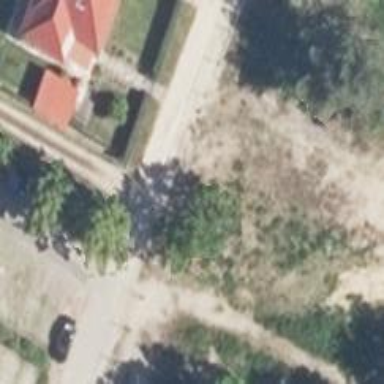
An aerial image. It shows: Residential road with compacted surface.